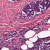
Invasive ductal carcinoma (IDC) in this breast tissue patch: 0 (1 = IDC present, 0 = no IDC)